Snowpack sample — Snodgrass Mountain, Crested Butte, Colorado (2/4/25, 12:06 PM MST)
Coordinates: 38.923, -106.968
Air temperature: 35 °F
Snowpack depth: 80 cm
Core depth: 80 cm
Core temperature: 32 °F
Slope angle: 14°, slope face: 78°
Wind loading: low
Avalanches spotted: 0
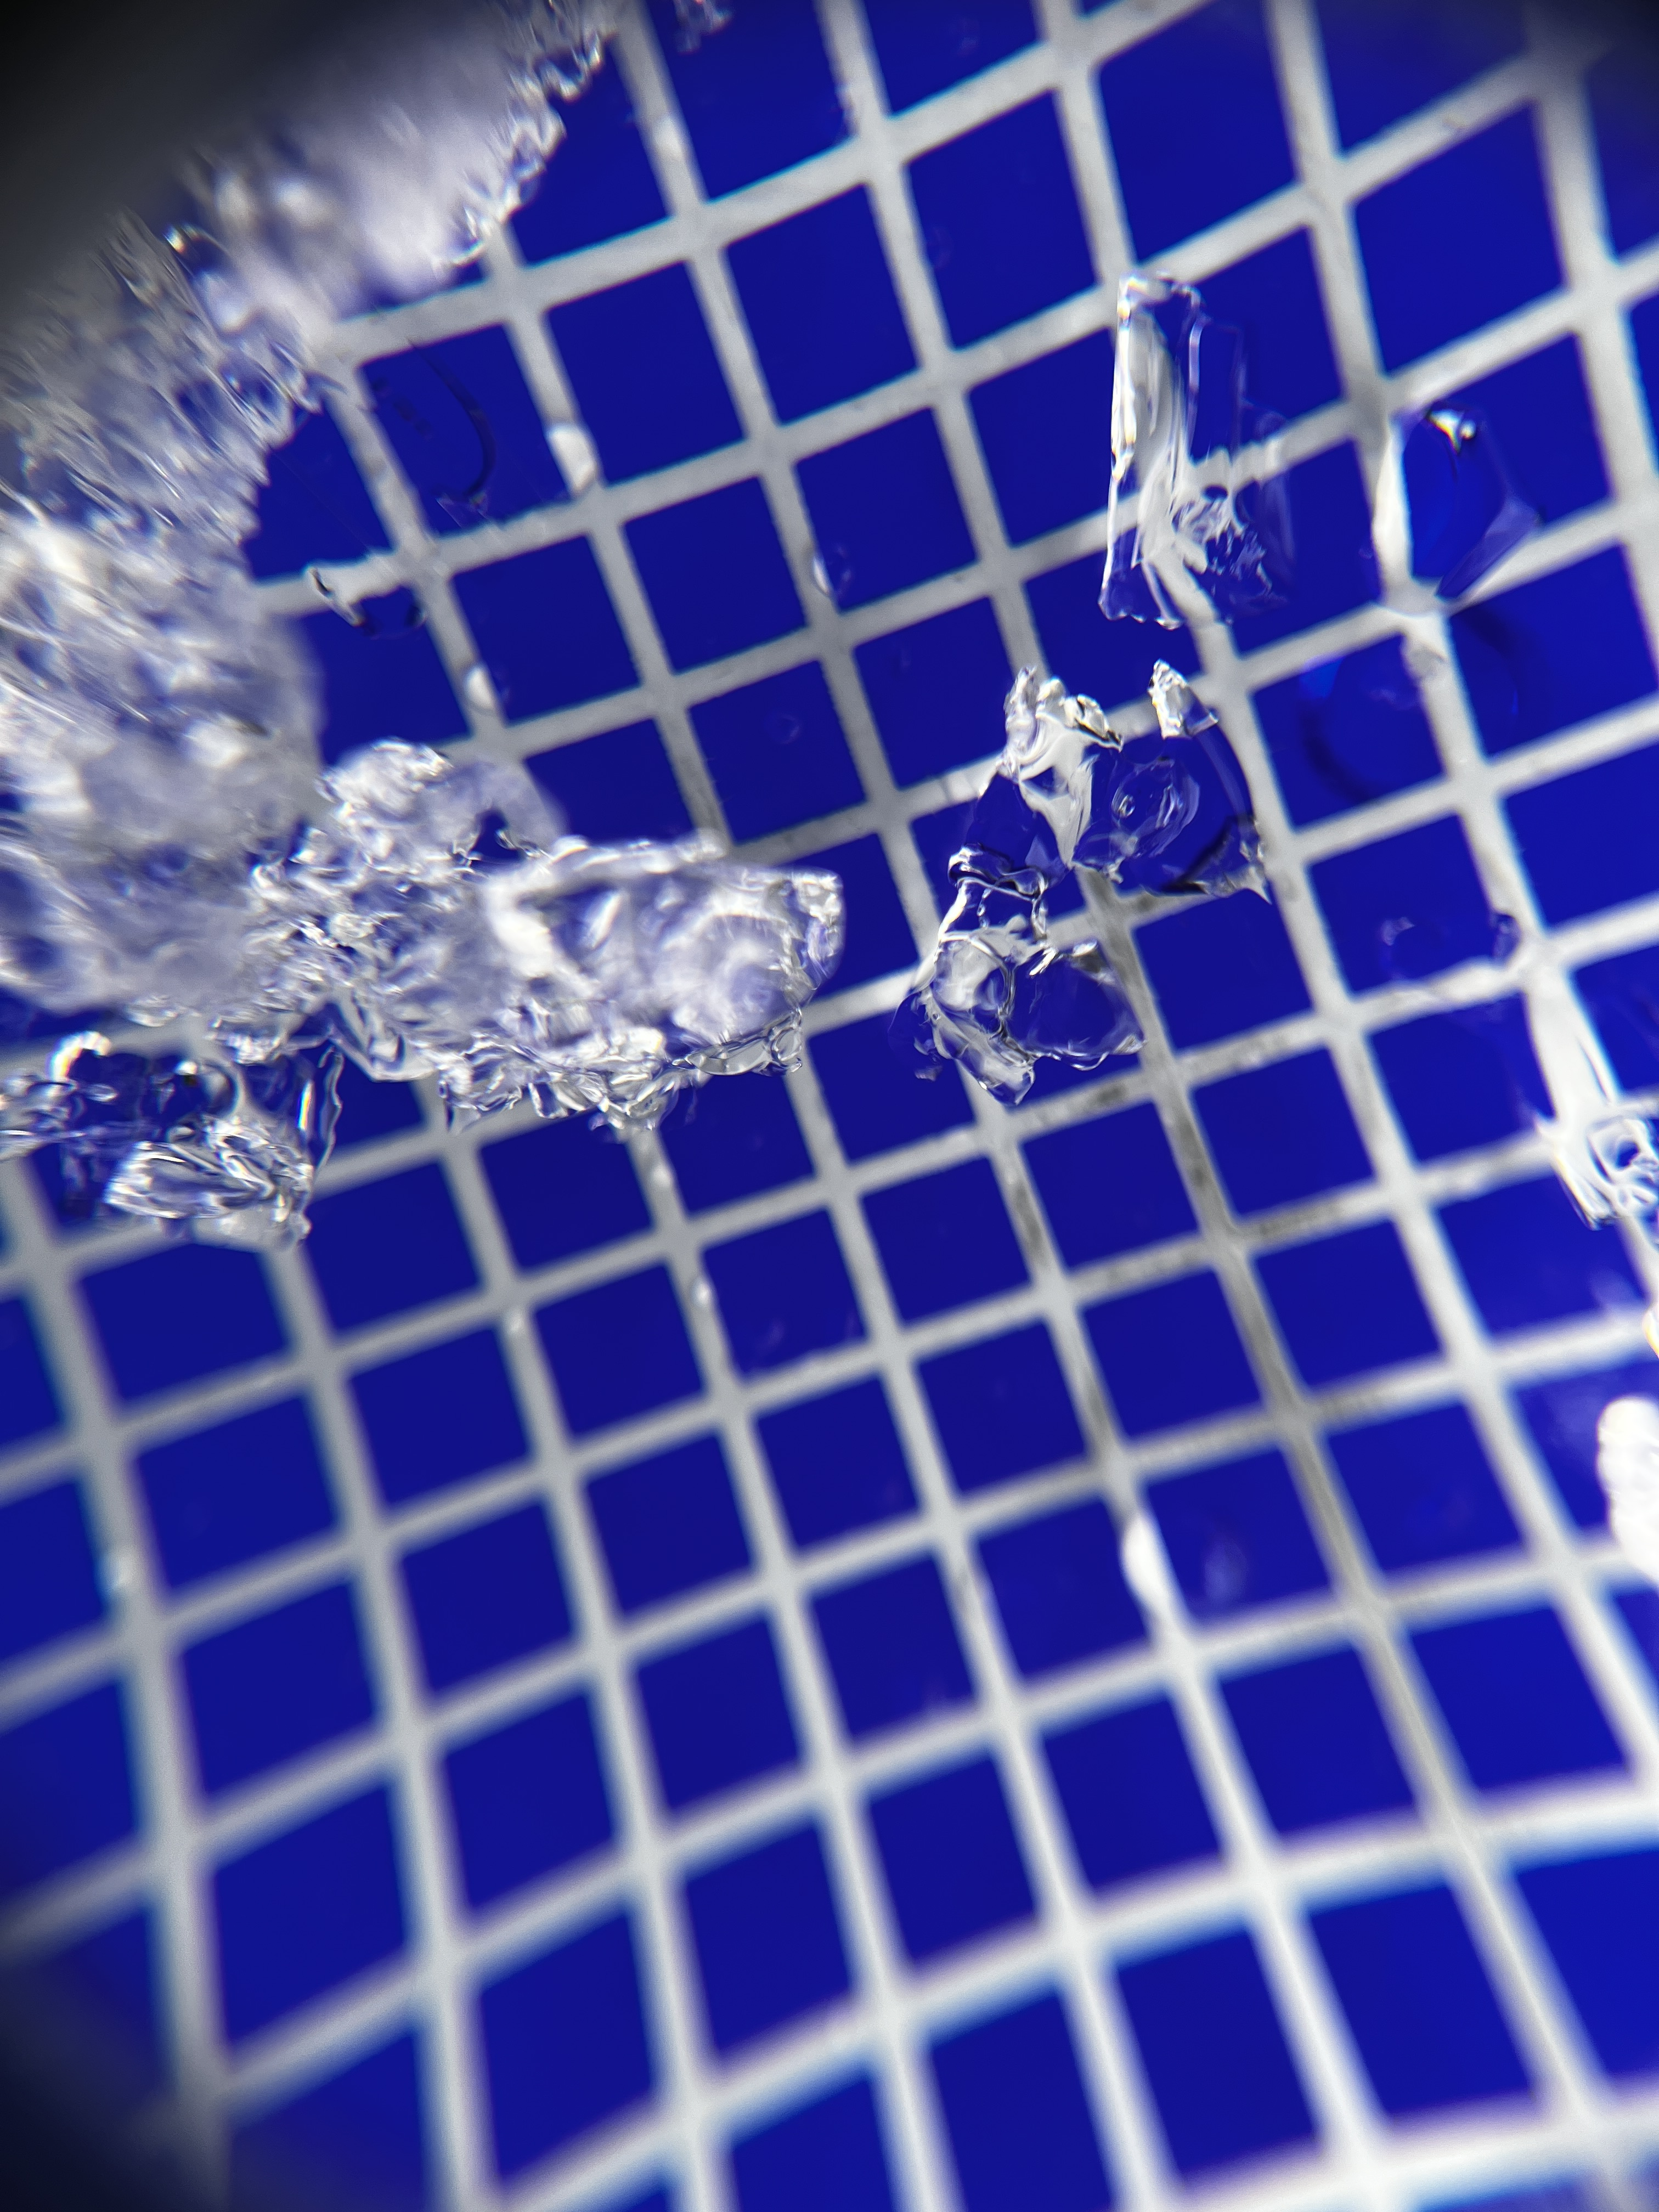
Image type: magnified_profile
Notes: No avalanches nearby, unusually warm weather for the last month reported by residents, Collected 25 yards from treeline